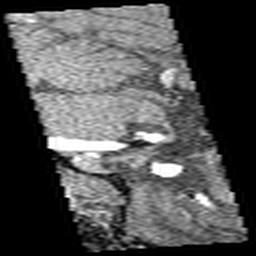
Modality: angio
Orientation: sagittal
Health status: ill
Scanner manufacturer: siemens
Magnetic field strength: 3 T
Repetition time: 0.02 s
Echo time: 0.0042 s